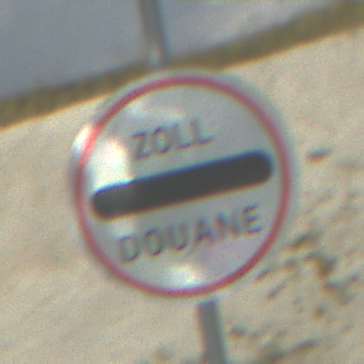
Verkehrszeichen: Zollstelle
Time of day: MorningAfternoon
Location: Outdoor (Beach)
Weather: PartlyCloudy
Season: NotSpecified
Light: Natural